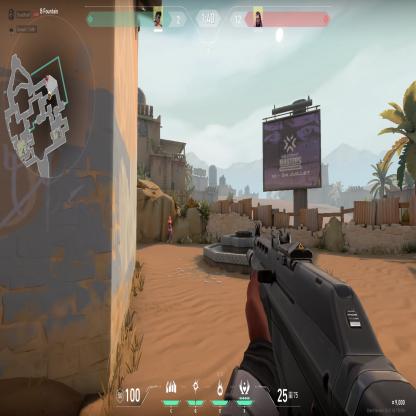
Label: enemy